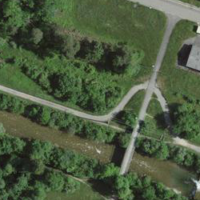
EUNIS habitat code: 55
Species observed at this site:
Lathyrus vernus
Echium vulgare
Cirsium arvense
Prunus padus
Salvia pratensis